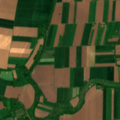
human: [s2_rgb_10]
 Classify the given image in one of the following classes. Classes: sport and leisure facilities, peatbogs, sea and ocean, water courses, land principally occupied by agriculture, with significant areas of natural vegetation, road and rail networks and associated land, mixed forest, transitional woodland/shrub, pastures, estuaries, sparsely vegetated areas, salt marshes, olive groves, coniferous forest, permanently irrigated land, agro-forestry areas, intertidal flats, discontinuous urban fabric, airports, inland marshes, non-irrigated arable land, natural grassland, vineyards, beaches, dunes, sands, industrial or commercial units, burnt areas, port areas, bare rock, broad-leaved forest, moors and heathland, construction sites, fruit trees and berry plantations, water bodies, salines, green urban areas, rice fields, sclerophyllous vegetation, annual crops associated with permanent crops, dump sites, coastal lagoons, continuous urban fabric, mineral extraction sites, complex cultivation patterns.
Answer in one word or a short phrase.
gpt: non-irrigated arable land, land principally occupied by agriculture, with significant areas of natural vegetation